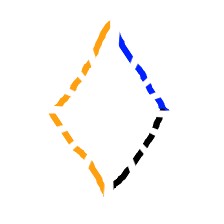
Shape: rhombus